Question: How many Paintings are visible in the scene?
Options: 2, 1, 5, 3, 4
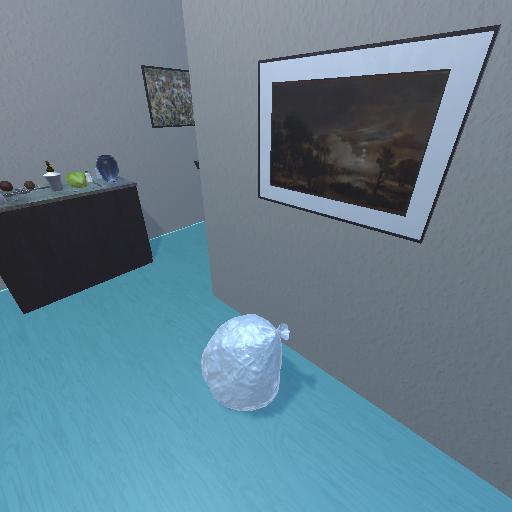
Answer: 2